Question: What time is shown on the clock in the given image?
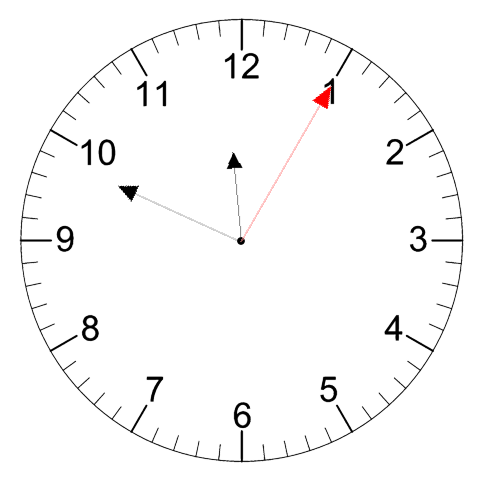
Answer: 11:49:05